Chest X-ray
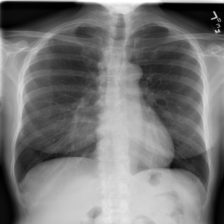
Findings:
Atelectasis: negative
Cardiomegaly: negative
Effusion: negative
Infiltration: negative
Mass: negative
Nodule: negative
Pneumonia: negative
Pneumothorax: negative
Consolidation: negative
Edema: negative
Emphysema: negative
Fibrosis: negative
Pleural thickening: negative
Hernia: negative